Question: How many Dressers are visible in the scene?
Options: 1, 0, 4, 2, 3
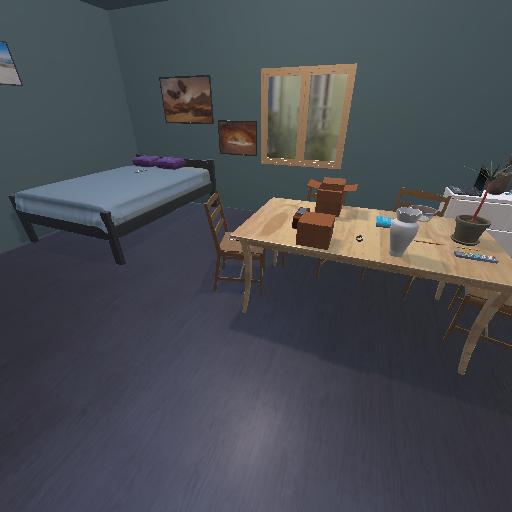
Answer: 1